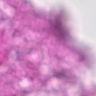
Metastatic tissue present: no